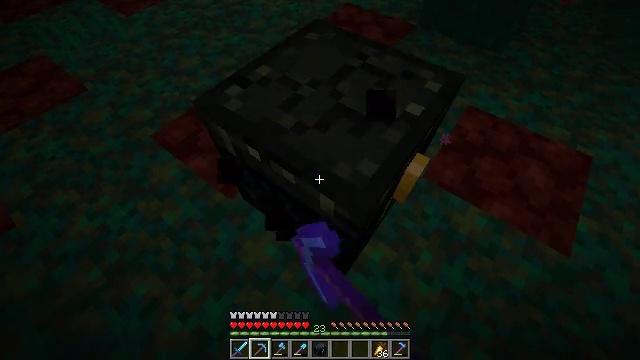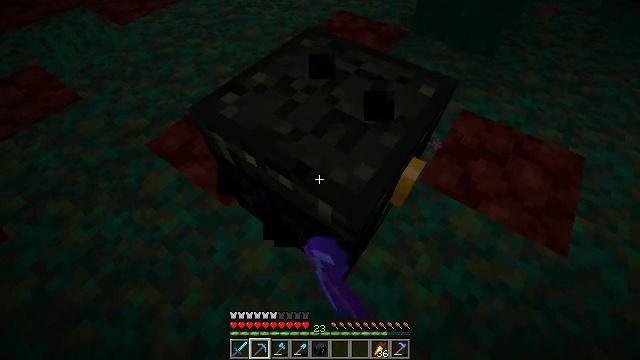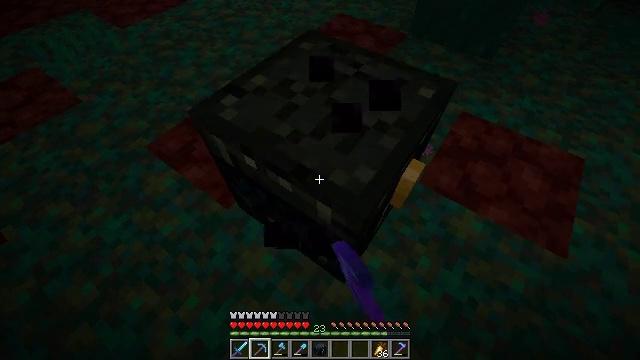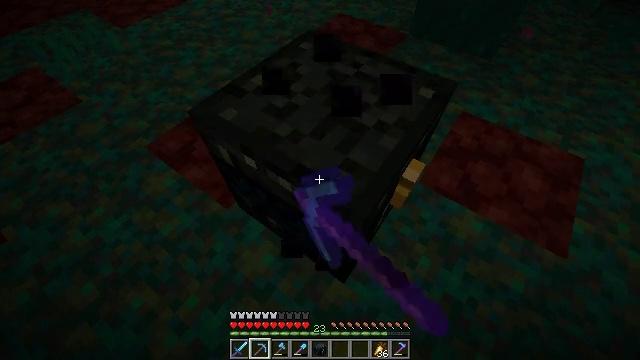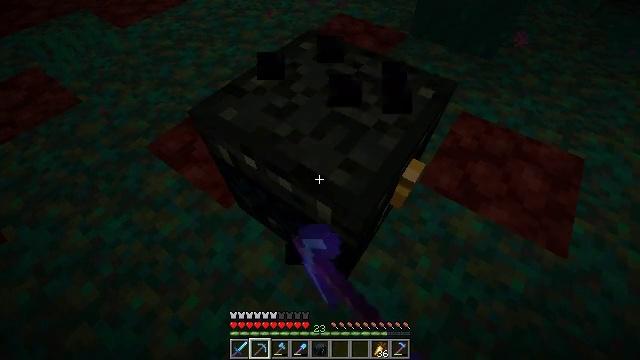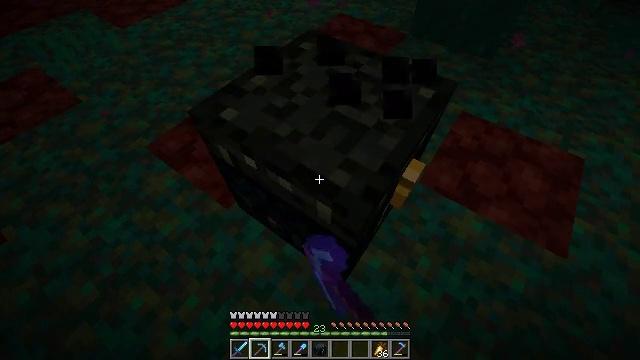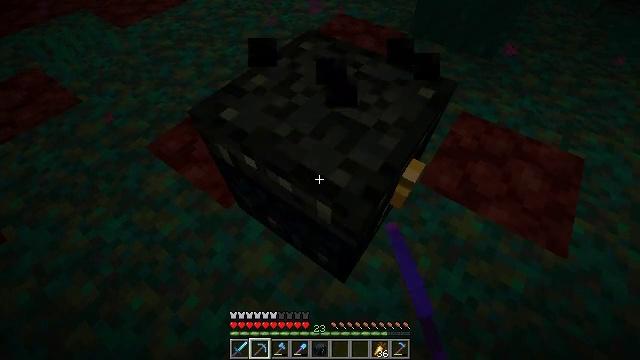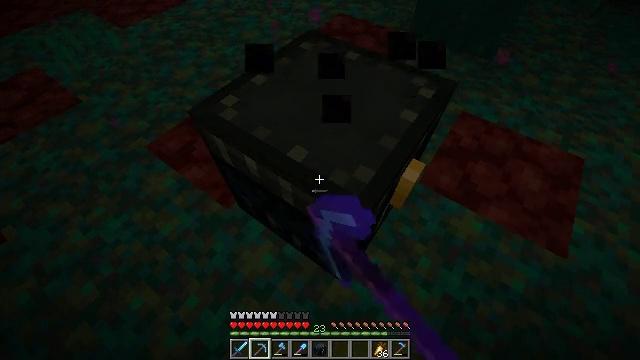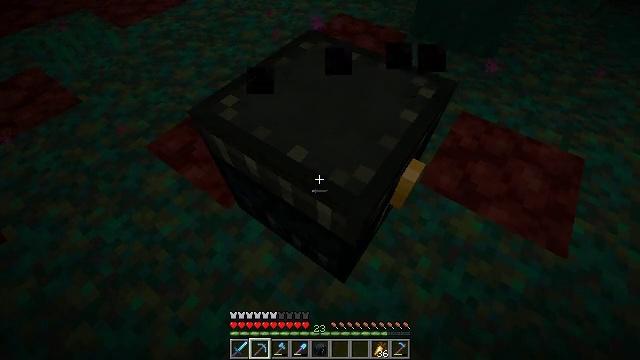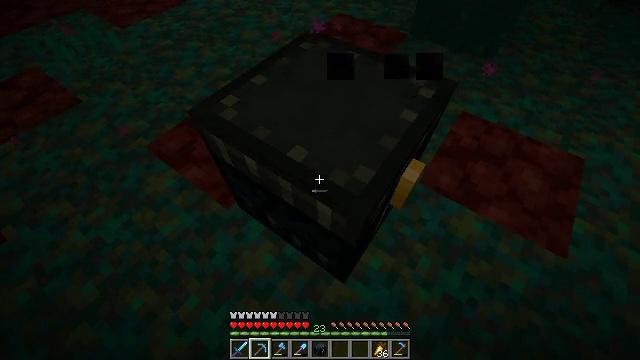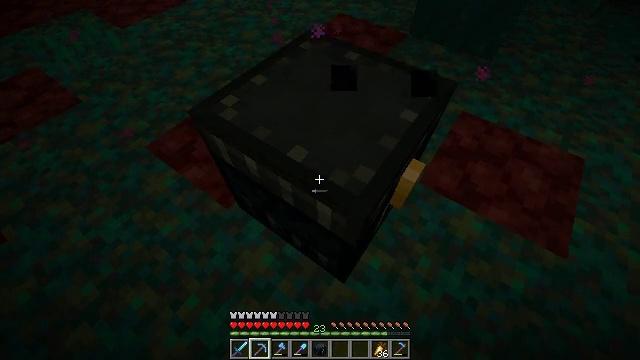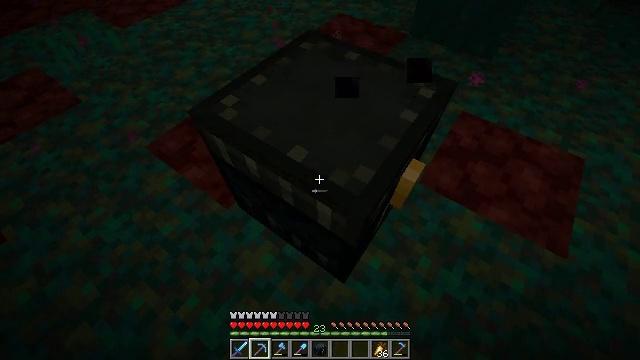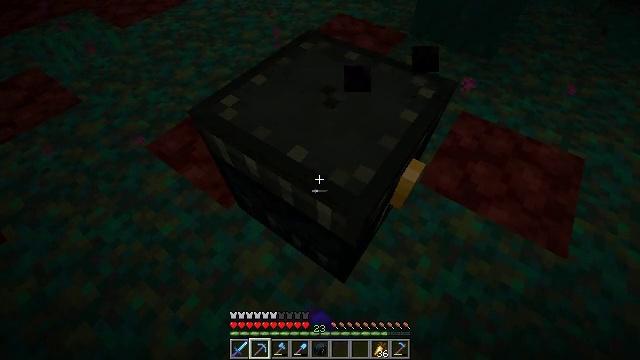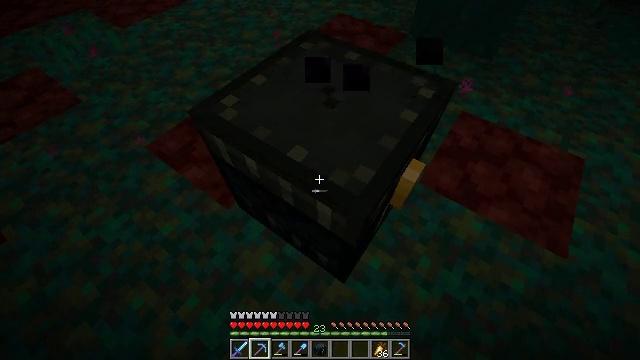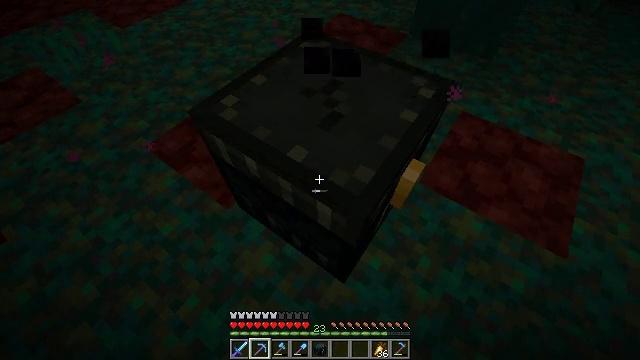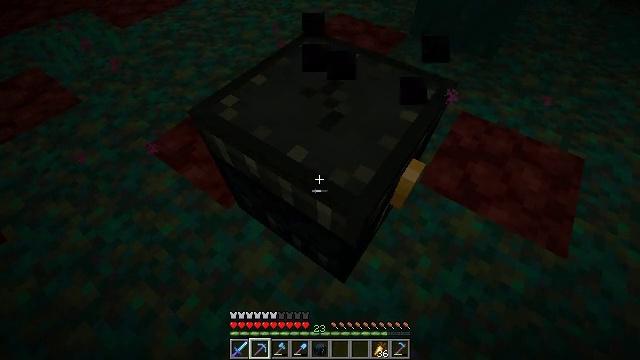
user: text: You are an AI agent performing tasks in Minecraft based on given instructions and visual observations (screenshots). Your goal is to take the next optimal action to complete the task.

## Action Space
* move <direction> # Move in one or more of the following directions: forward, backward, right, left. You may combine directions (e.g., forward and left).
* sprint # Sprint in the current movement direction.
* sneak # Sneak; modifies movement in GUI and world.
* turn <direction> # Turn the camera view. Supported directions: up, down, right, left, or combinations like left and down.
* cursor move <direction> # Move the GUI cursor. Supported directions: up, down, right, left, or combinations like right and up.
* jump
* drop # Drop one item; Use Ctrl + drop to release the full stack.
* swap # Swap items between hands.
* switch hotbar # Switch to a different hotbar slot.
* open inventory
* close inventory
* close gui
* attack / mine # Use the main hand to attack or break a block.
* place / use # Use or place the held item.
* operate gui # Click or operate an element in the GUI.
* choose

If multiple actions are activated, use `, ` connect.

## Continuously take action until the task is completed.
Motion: motion action
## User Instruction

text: Break the ender chest to move it.
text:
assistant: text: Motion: turn right and up, attack / mine
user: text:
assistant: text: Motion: attack / mine
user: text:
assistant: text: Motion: attack / mine
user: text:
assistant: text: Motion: attack / mine
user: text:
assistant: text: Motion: attack / mine
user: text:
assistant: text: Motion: attack / mine
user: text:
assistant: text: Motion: no_op
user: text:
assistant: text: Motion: no_op
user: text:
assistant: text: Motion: no_op
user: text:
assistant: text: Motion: no_op
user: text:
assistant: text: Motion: attack / mine
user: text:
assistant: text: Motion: attack / mine
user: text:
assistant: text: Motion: attack / mine
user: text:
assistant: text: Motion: attack / mine
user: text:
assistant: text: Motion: attack / mine
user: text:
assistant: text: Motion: attack / mine
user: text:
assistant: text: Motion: attack / mine
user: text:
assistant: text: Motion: attack / mine
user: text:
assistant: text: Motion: attack / mine
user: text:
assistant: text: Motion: attack / mine
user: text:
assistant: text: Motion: attack / mine
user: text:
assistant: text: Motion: attack / mine
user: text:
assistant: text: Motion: attack / mine
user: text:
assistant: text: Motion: attack / mine
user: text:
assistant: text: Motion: attack / mine
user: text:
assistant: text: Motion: attack / mine
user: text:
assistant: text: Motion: attack / mine
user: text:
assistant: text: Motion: attack / mine
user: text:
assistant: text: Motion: attack / mine
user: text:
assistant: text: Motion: attack / mine